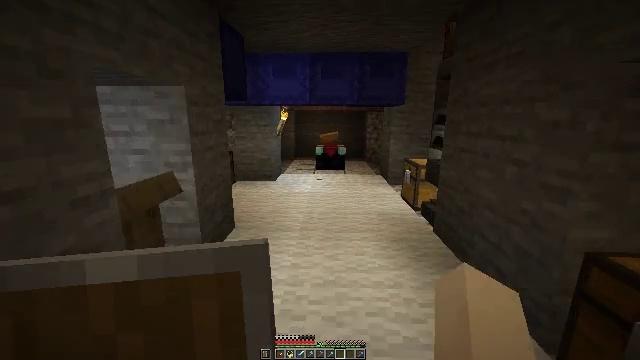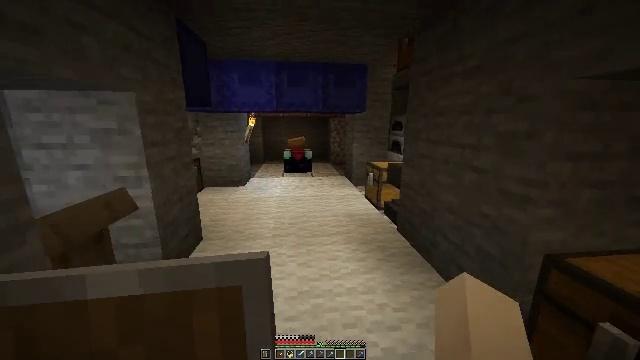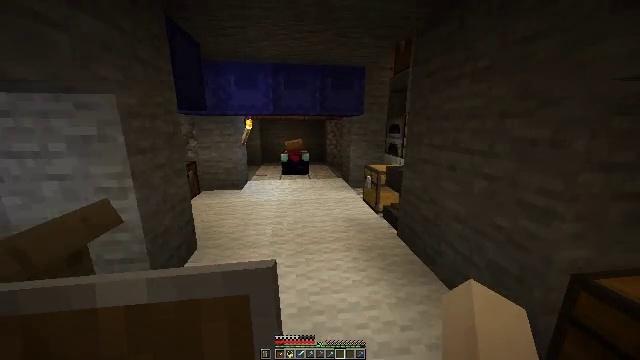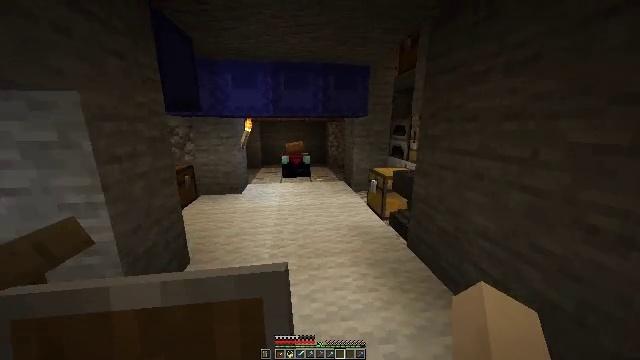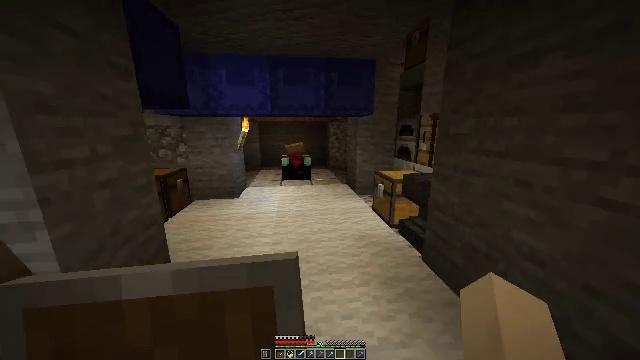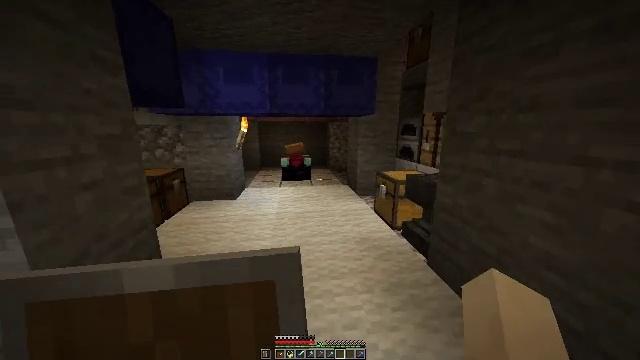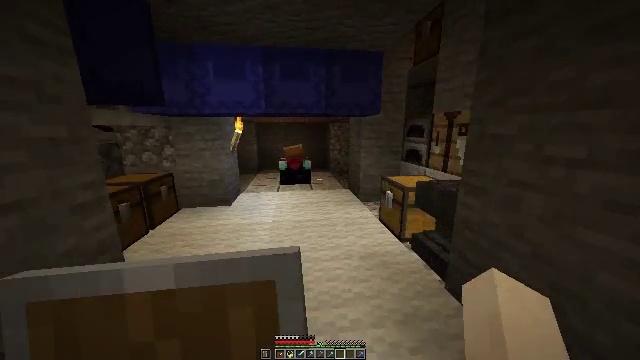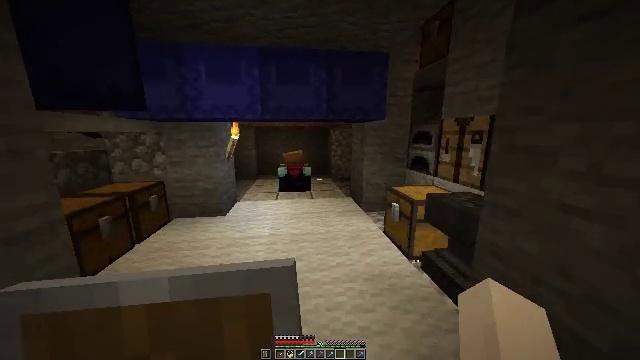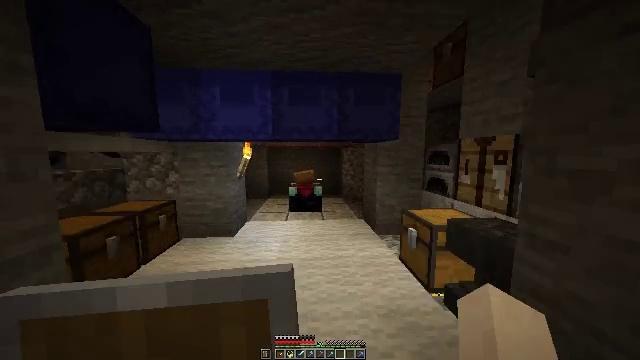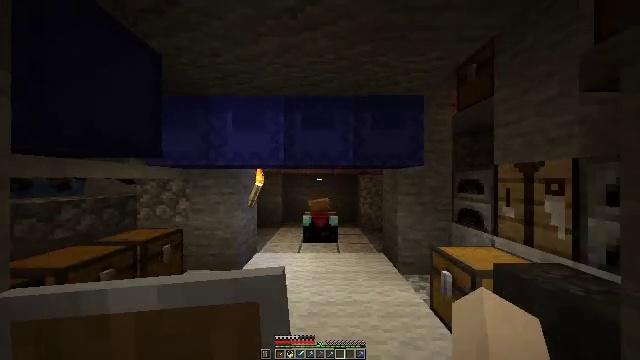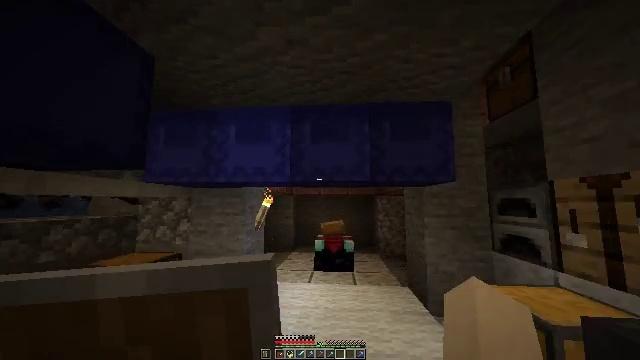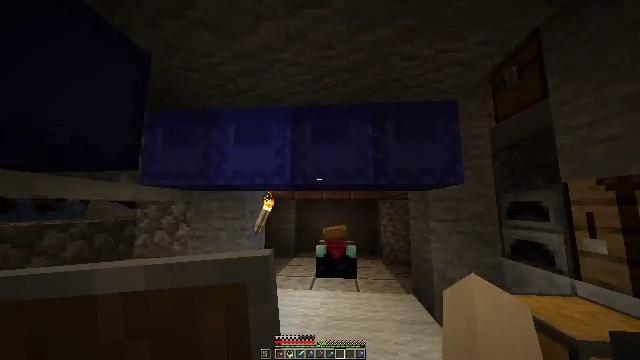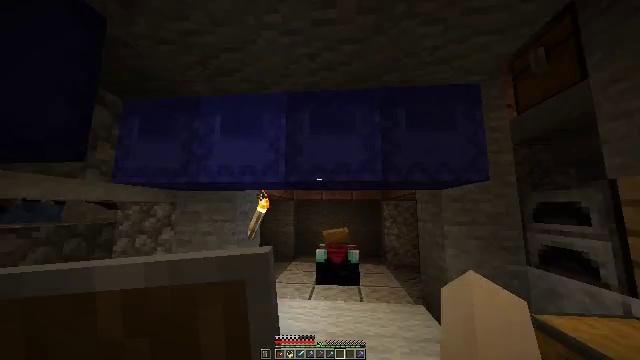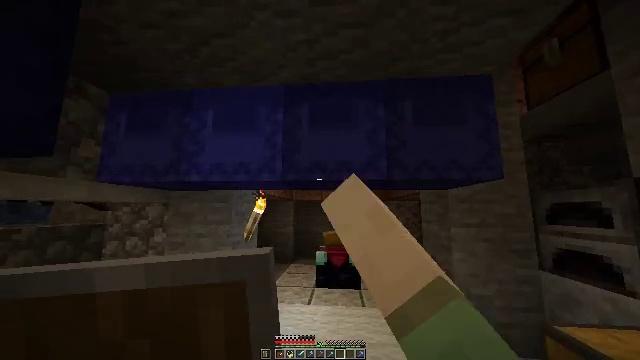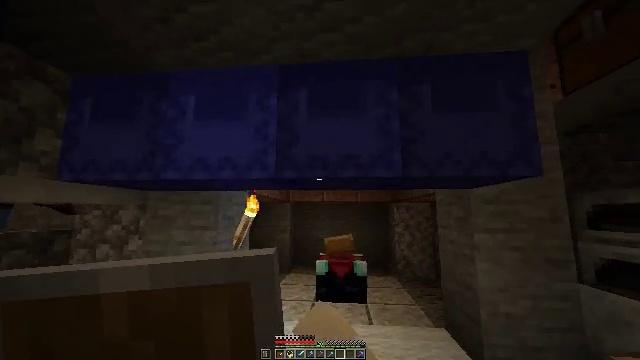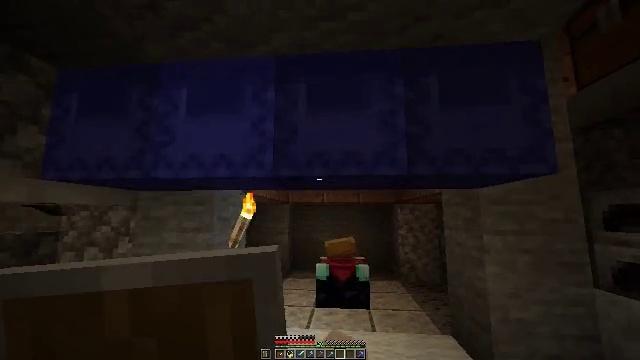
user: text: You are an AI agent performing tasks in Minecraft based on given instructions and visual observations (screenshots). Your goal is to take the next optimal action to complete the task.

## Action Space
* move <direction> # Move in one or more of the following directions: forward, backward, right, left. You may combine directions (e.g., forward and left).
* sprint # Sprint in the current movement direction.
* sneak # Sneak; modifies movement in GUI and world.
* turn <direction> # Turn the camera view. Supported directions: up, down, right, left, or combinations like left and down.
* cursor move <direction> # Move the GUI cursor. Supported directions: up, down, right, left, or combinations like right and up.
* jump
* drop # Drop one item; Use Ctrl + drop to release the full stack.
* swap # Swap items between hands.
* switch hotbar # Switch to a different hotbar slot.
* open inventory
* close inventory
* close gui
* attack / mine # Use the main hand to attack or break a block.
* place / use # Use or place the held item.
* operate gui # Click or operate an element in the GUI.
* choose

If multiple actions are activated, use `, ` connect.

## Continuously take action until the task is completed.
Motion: motion action
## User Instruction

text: Mine the blue shulker box.
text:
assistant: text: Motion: move forward, turn right
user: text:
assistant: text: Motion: move forward, turn right
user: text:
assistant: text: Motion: move forward
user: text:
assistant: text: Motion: move forward
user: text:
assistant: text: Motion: move forward
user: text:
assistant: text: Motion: move forward
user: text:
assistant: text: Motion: move forward, turn up
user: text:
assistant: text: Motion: move forward, turn left and up
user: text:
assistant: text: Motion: move forward, turn left and up
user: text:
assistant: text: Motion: move forward, turn left and up
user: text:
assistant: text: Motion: move forward, turn up
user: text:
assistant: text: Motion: move forward, use / place
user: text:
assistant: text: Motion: use / place
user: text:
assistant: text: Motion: use / place
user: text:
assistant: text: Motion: use / place
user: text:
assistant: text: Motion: no_op
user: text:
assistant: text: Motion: no_op
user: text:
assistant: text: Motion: no_op
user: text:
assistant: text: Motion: no_op
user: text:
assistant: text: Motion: no_op
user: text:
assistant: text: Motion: no_op
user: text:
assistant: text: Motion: no_op
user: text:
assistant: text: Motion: no_op
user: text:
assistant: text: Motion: no_op
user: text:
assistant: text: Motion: no_op
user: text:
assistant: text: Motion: no_op
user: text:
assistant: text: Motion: no_op
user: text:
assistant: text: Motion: no_op
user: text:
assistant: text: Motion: no_op
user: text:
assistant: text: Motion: no_op